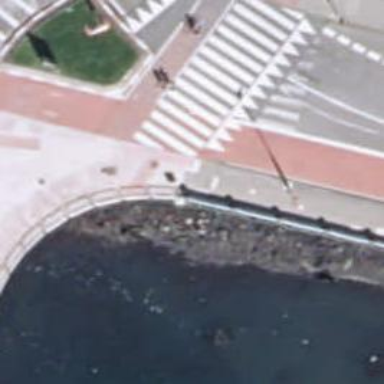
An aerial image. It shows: Kerb barrier.